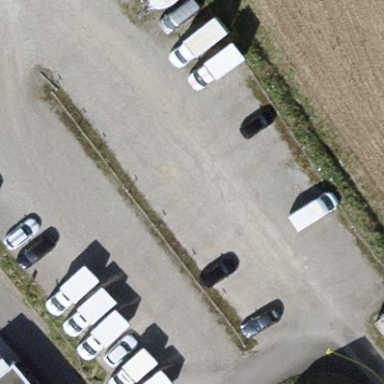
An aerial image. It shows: Parking area with surface.